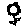
Label: flower